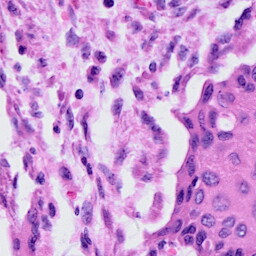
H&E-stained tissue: Cervix